Question: I am trying to build a "help" overlay in which most of the page is covered by a transparent overlay except that certain areas have circles over them in which the page shows through. For example, I could create the following div as my overlay, and then position a circular div around the area in question - but what can I do so that the content from below the overlay shows through? (To my knowledge, there's no combination of z-index or transparency that can achieve this)
'''
.overlay {
width: 100%;
height: 100%;
background-color: rgba(0,0,0,.5);
}
'''

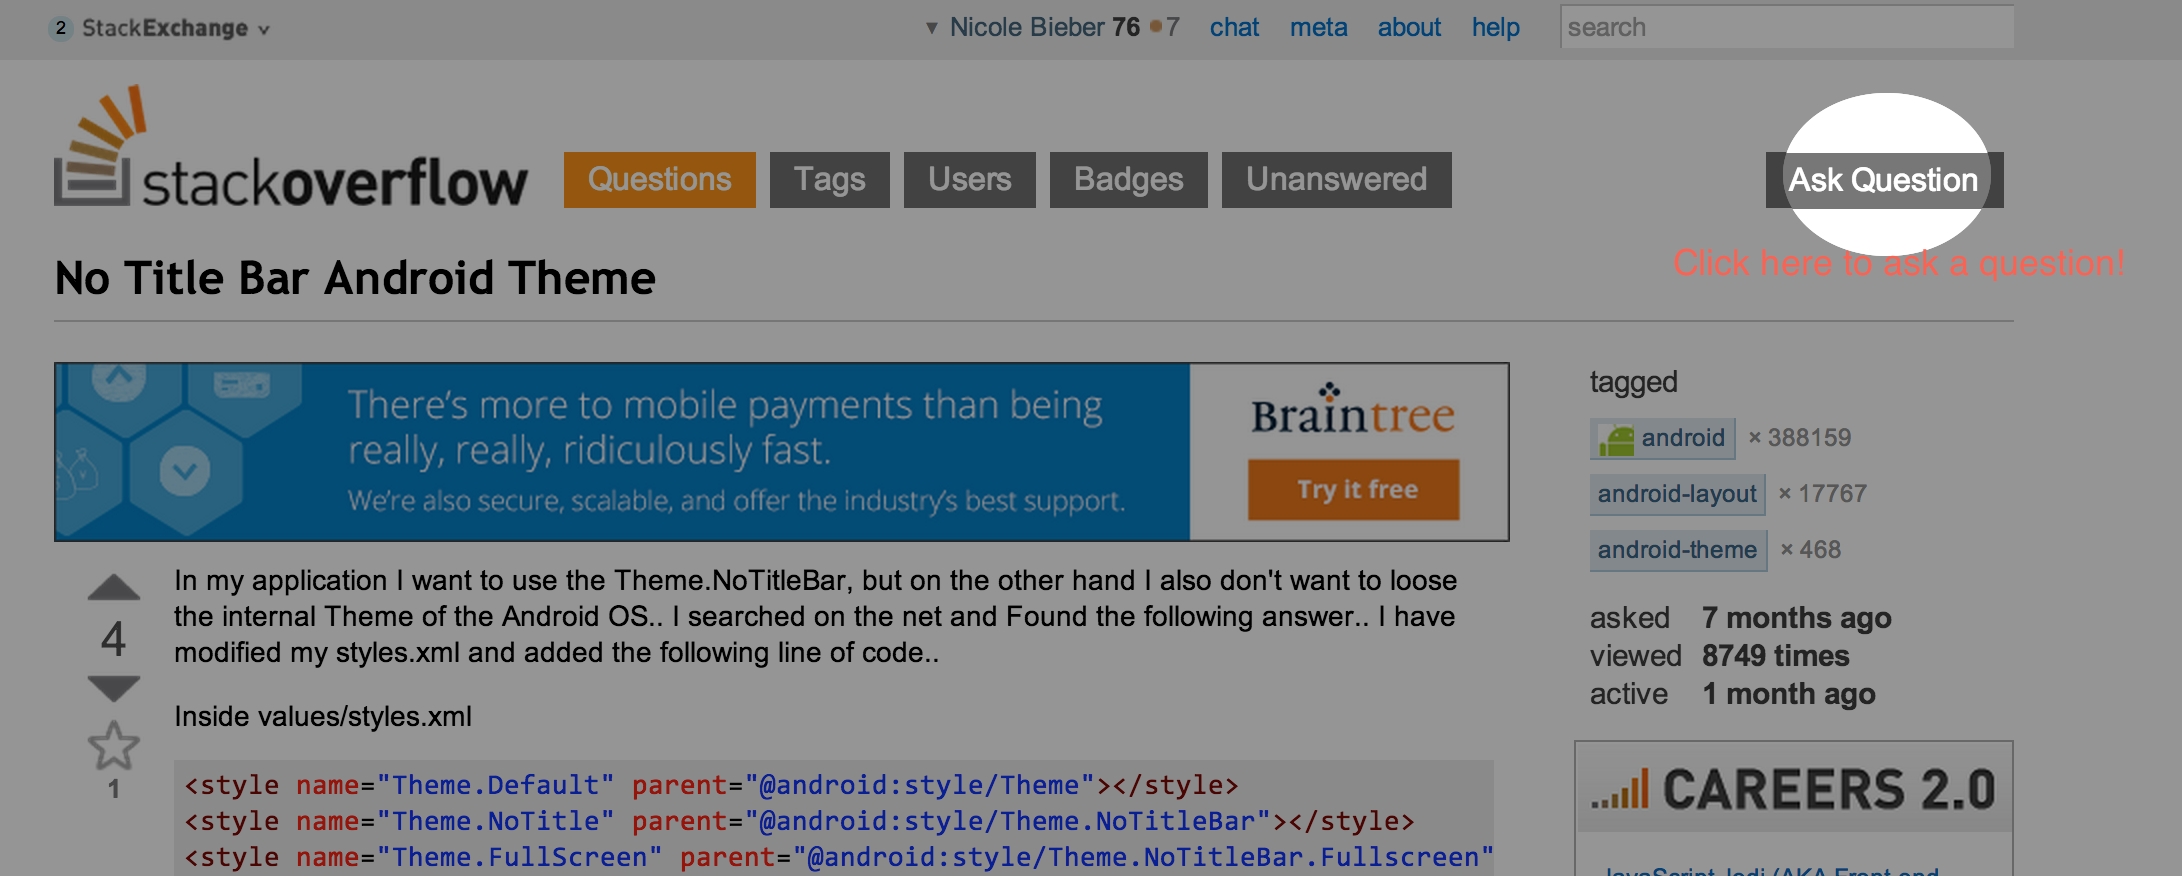
Answer: Your Question is a little unspecific. Hard to understand what is your problem.
Maybe you are searching for something like this?
'fiddle' <URL>
Edit:
You could try to create four divs with the same background-color around your area. The fifth div (above the area) could be an image with the same color and a transparent circle in middle.
'''
----------------
| div |
----------------
|div| area |div|
----------------
| div |
----------------
'''